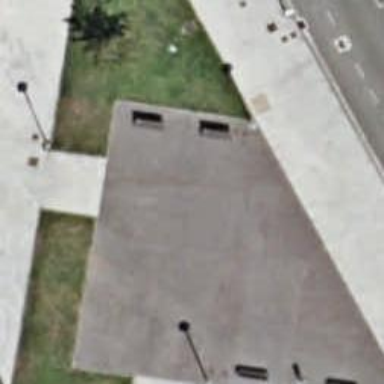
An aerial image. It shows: Brown bench in the vicinity.